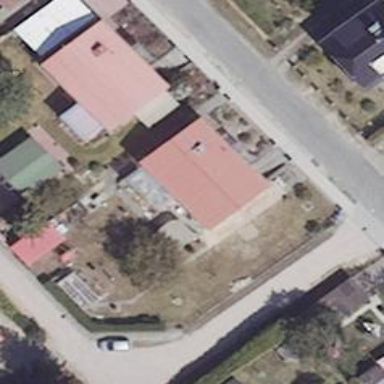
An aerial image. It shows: Residential house.